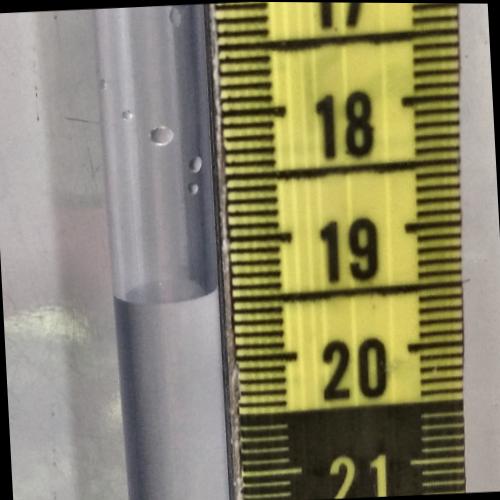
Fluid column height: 19.4 cm